Question: I'm writing a discord bot currently and I am trying to have a command that replaces a string to whatever you write. It does this by finding what is in quotes and extracting it. Problem is, it seems to take the message with quotes and the message without quotes and then puts them both in.
The commands are written like this...
Here is my code:
'''
let moogieTitle = "To Be Announced...";
let moogieDescription = "";
let moogieTime = "Friday at 8pm EST";
let moogieImage = "";
let moogieColor = "ab732b";
let moogieFooter = "Anything subject to change at any time.";
const regex = /"([^"]*)"/;
switch (args[1]) {
case "title":
moogieTitle = regex.exec(message.content);
message.channel.send("Updated title.");
break;
case "description":
moogieDescription = regex.exec(message.content);
message.channel.send("Updated description.");
break;
case "image":
moogieImage = regex.exec(message.content);
message.channel.send("Updated image.");
break;
case "time":
moogieTime = regex.exec(message.content);
message.channel.send("Updated time.");
break;
case "color":
moogieColor = regex.exec(message.content);
message.channel.send("Updated embed color.");
break;
case "footer":
moogieFooter = regex.exec(message.content);
message.channel.send("Updated embed footer.");
break;
case "preset":
switch (args[2]) {
case "tba":
moogieTitle = "To Be Announced...";
moogieDescription = "";
moogieTime = "Friday at 8pm EST";
moogieImage = "";
moogieColor = "ab732b";
message.channel.send("Updated embed to TBA preset.");
break;
}
break;
}
break;
'''
and this is the output:

I'm new to regular expression and a helping hand would be nice, thanks!
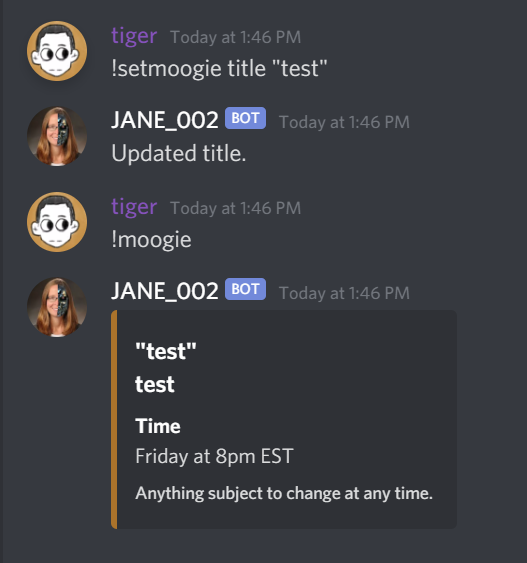
Answer: When you capture a part of a string using regex '(capture)', it returns an array. For example:
'''
var content = 'abcdefg'
const regex = /(abc)defg/;
// this returns an array of the full string,
// and then all the individual captures
const res = regex.exec(content);
console.log('Full Array: ', res);
console.log('Whole String: ', res[0]) // returns first element in array (whole string)
console.log('First Capture: ', res[1]) // returns second element in array (first capture)
'''
---
In conclusion, you should be grabbing the second element in the array '.exec()' returns to get only what is inside the quotes:
'''
regex.exec(message.content)[1]
'''